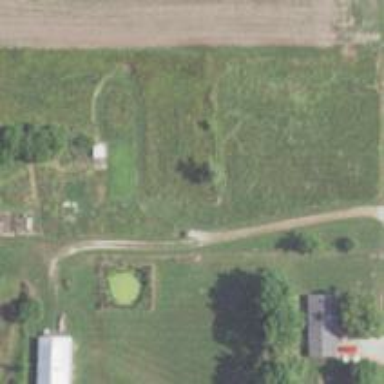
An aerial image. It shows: Driveway.